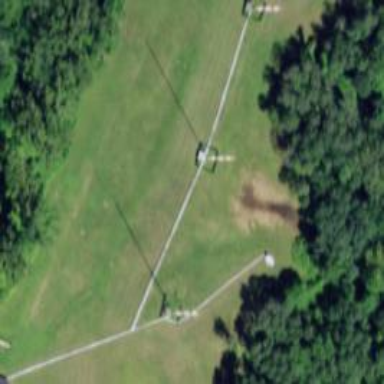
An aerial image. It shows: Communication mast tower.